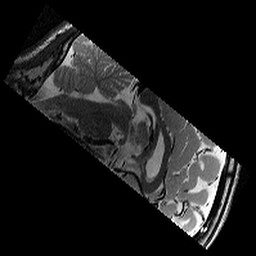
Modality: T2w
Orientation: sagittal
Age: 12
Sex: male
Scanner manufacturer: siemens
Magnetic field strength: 3 T
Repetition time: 9.23 s
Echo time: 0.067 s